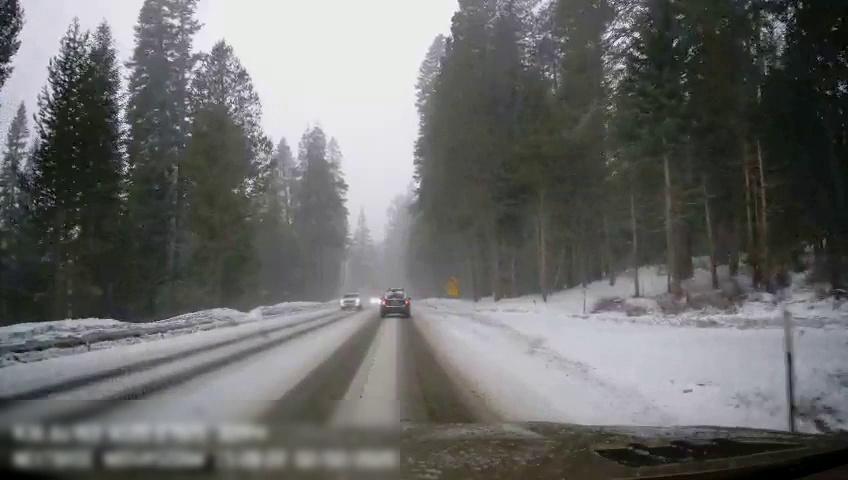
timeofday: Day
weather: Snowy
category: Drivable Space
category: Vehicles | SUV
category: Vehicles | SUV
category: Traffic | Signs
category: Traffic | Signs